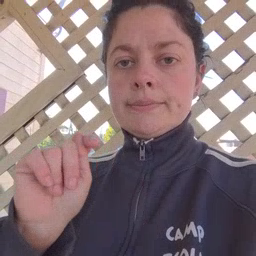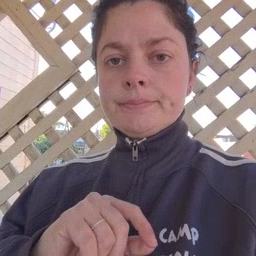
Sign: potty